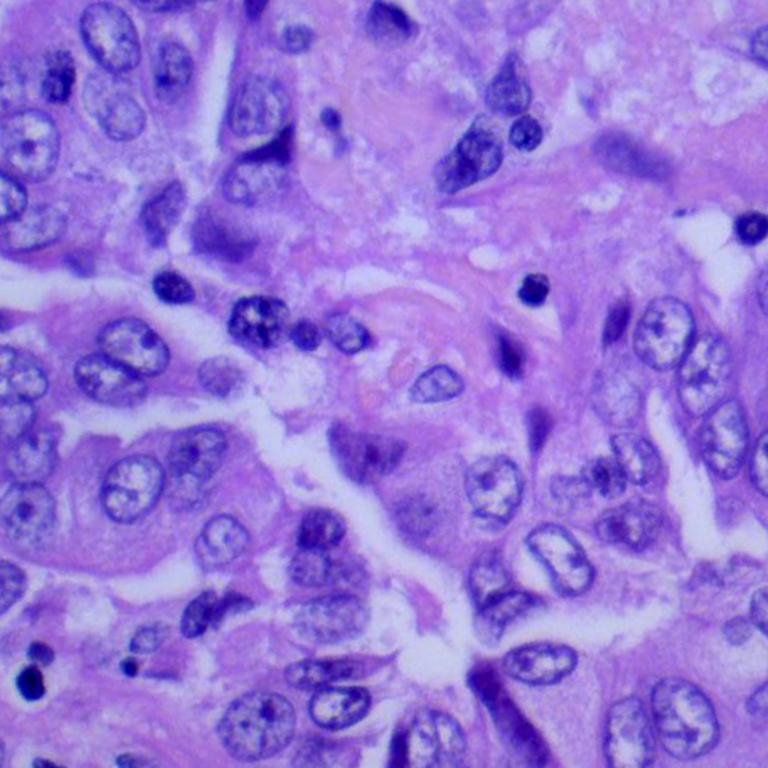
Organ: lung
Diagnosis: adenocarcinomas